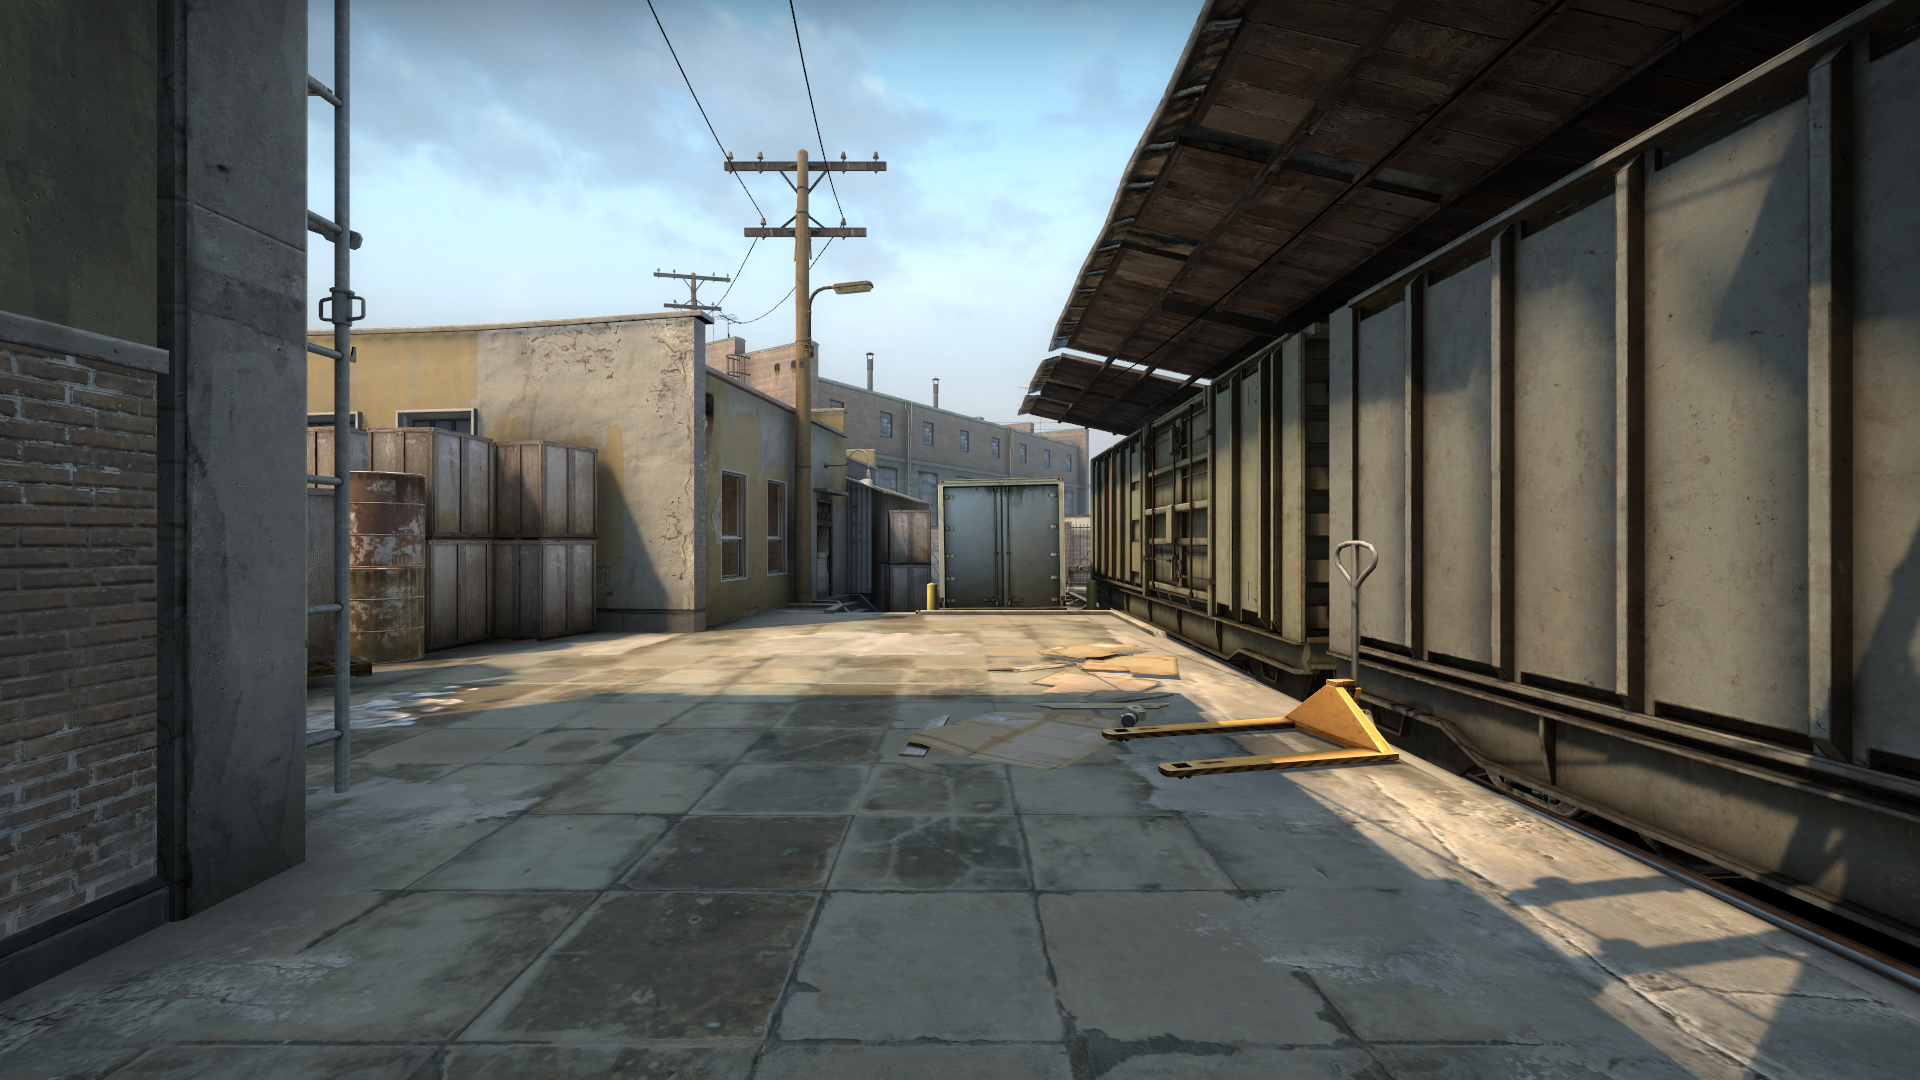
Map: de_train